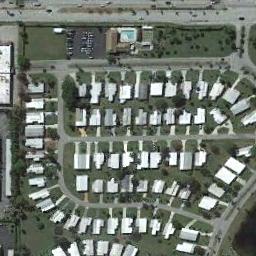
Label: mobile_home_park